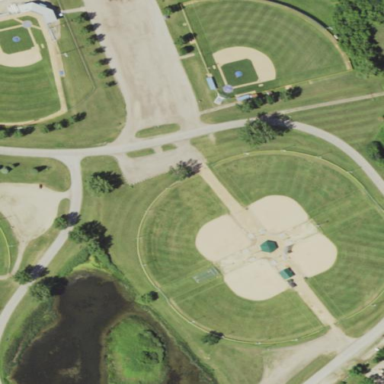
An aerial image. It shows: Baseball pitch for leisure and sports activities.